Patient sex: M
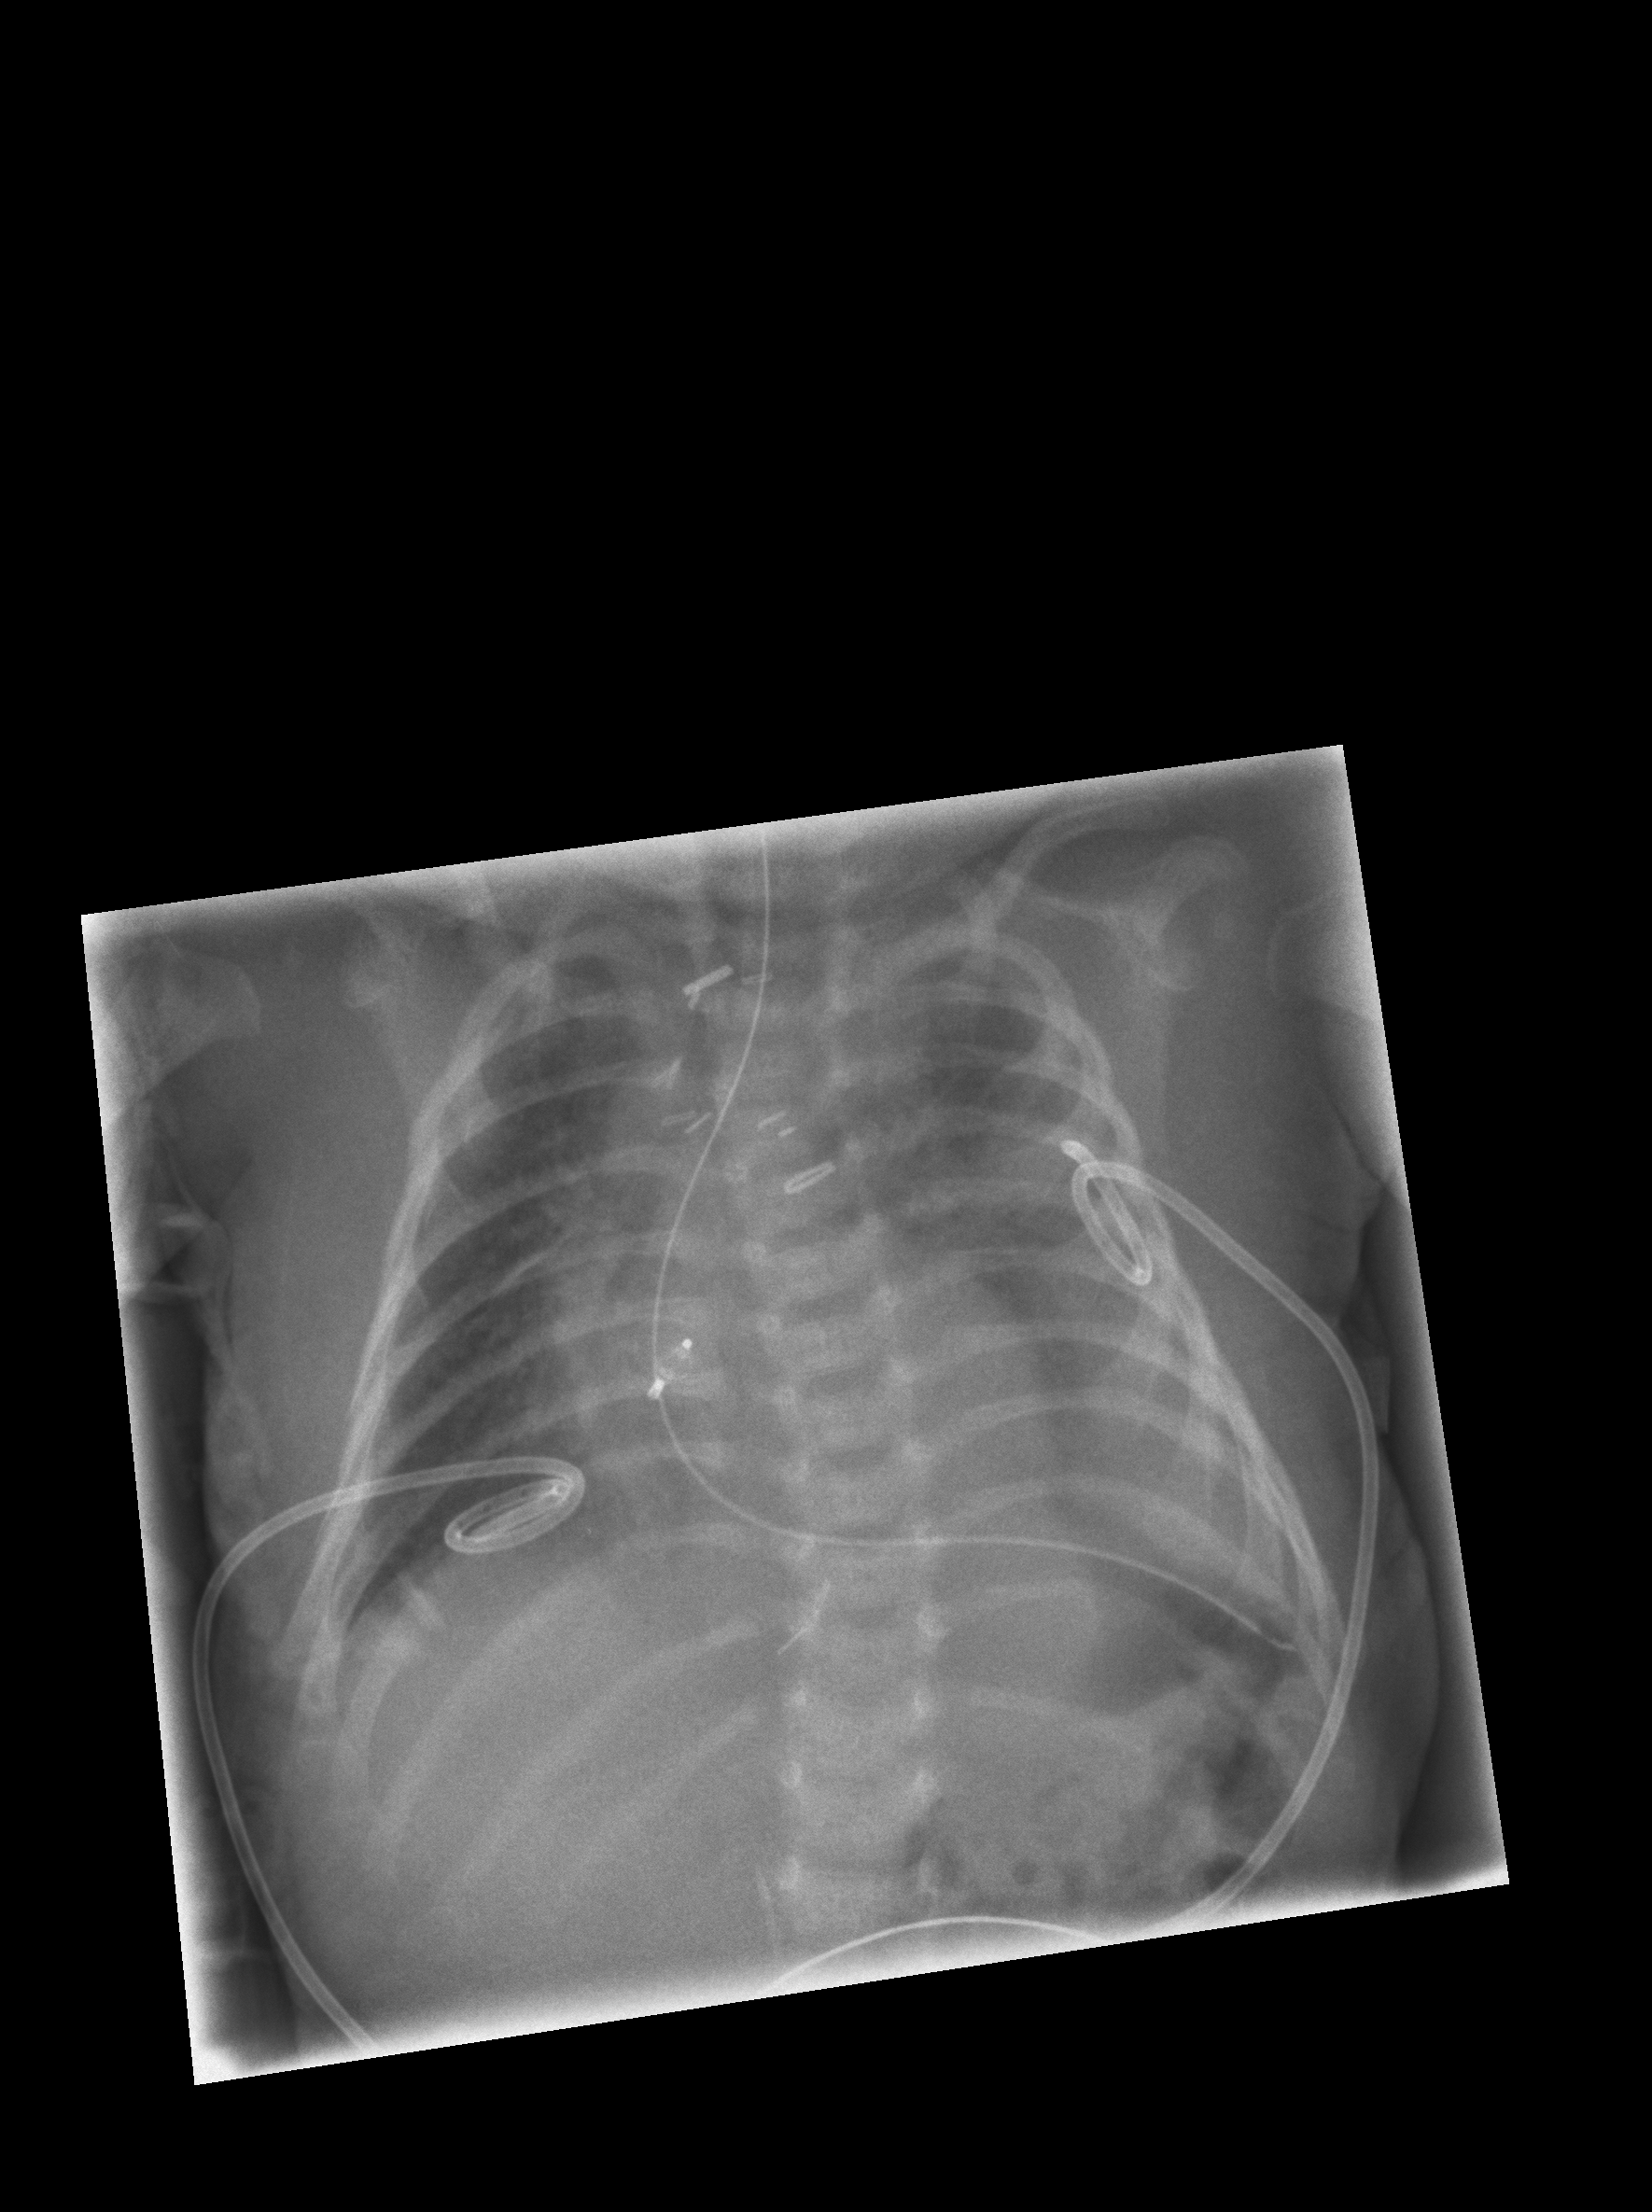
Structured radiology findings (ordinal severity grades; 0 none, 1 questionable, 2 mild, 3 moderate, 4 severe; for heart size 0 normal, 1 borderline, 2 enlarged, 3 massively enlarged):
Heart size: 1
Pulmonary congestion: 2
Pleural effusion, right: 0
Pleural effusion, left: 2
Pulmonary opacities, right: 3
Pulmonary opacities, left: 3
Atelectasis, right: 2
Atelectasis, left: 3